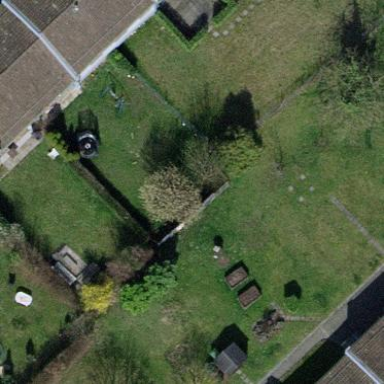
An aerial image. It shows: Garden surrounded by fence.